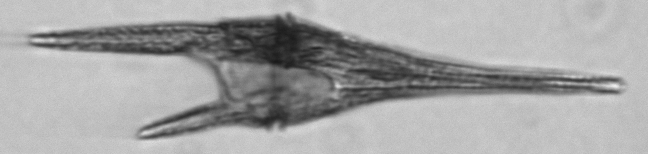
Label: Tripos_furca